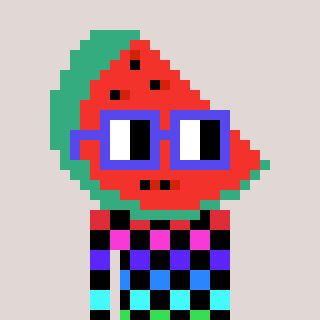
a pixel art character with square blue glasses, a watermelon-shaped head and a grayscale-colored body on a warm background